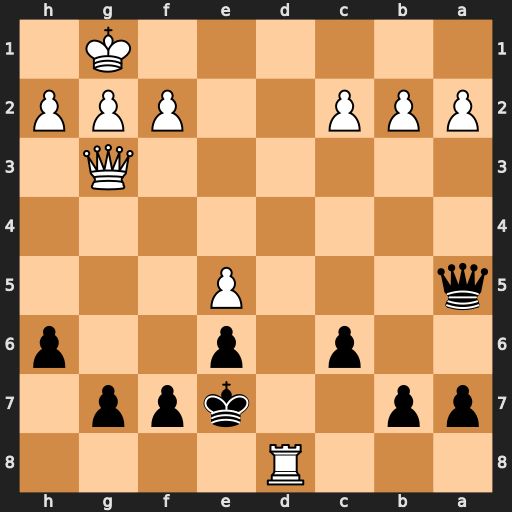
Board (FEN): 3R4/pp2kpp1/2p1p2p/q3P3/8/6Q1/PPP2PPP/6K1
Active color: b
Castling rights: -
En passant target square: -
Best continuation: Qe1#